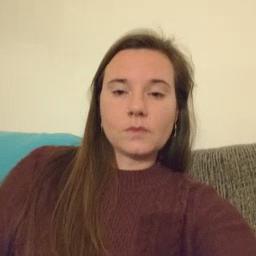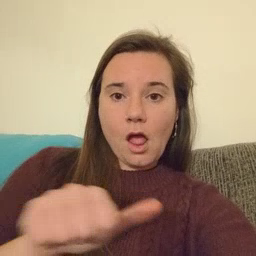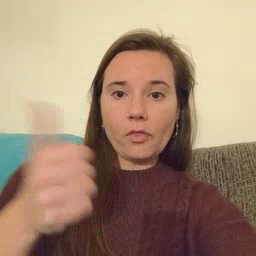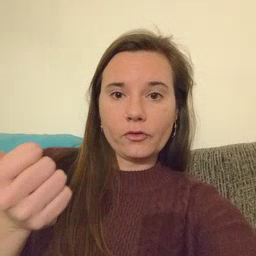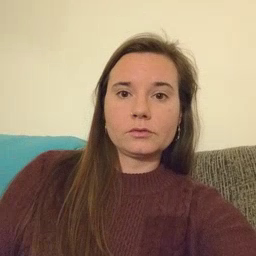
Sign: another